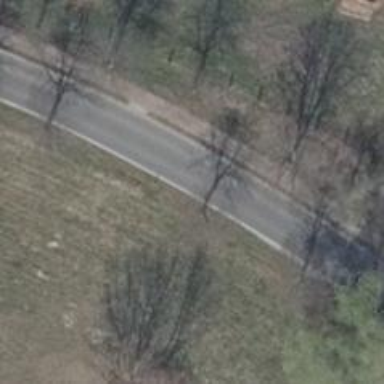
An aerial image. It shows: Tertiary road with asphalt surface.